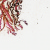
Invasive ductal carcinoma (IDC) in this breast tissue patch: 0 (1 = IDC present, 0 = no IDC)